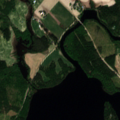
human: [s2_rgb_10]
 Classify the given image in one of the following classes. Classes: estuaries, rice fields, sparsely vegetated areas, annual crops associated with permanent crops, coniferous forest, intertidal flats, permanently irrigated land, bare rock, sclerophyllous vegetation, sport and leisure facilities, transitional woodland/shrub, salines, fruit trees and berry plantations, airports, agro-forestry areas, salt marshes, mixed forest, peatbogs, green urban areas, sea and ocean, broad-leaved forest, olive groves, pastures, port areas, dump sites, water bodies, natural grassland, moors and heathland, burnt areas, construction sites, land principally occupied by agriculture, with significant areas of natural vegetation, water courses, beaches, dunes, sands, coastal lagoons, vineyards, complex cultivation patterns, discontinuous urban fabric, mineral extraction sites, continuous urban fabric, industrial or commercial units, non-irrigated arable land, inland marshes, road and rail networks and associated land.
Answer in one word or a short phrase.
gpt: non-irrigated arable land, land principally occupied by agriculture, with significant areas of natural vegetation, coniferous forest, mixed forest, water bodies